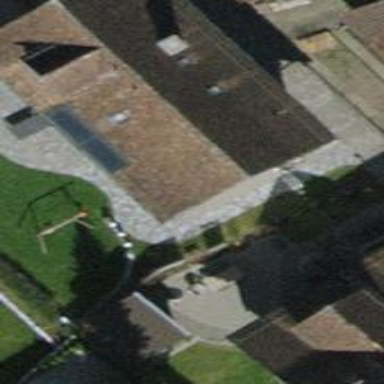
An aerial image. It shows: Building with tiled roof.